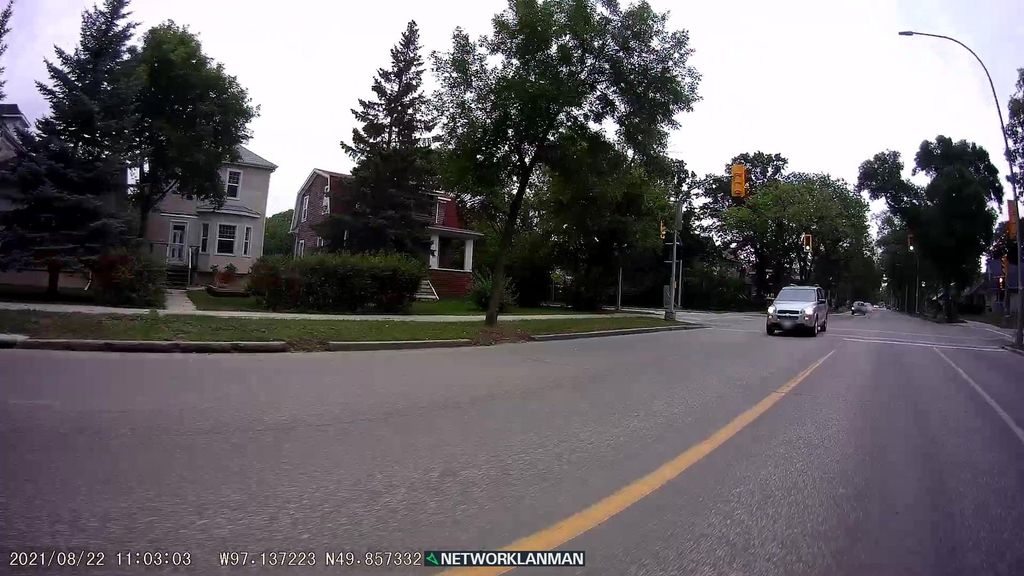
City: winnipeg